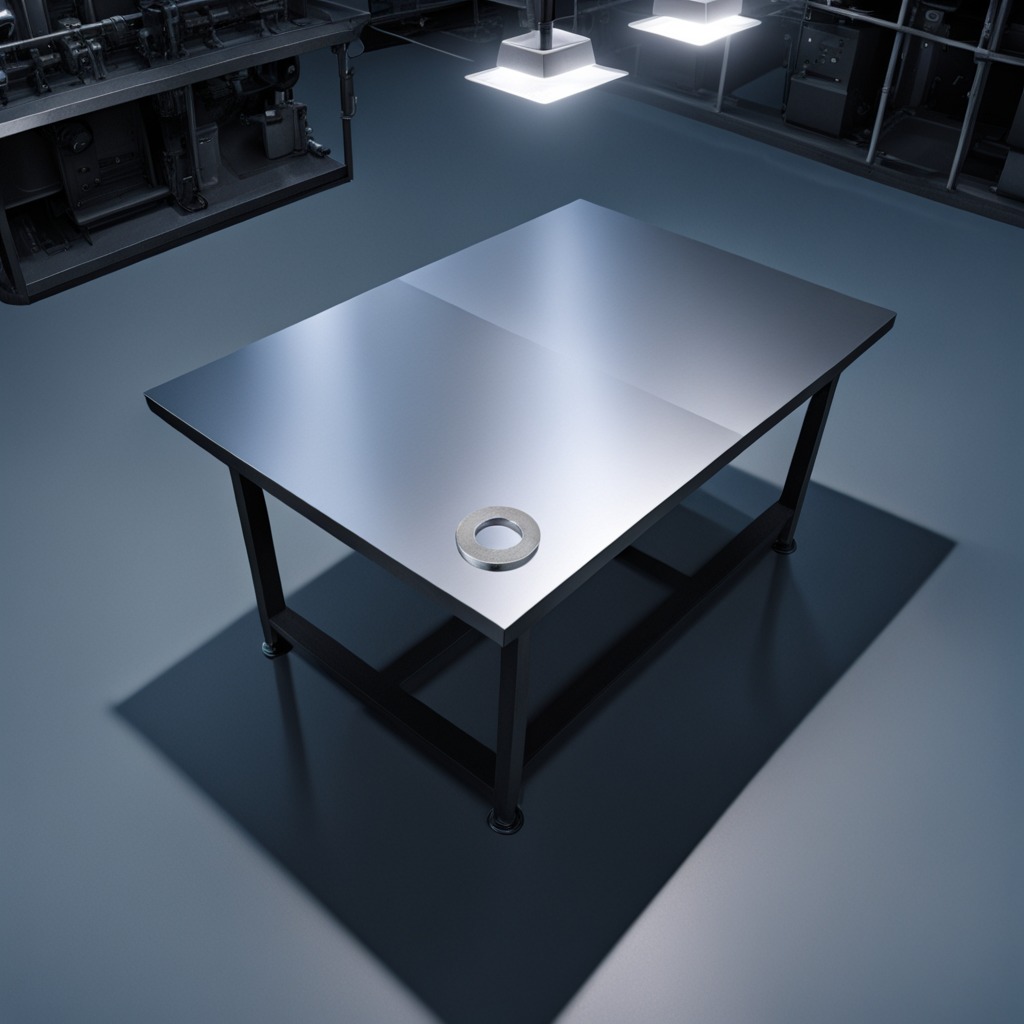
A flat metal washer is lying on the tabletop.